Question: I've seen this finance calculation code at my friend's computer :
'''
double Total = ...
double Paid = ...
double Wating_For_Details = ...
double Decuctibles = ...
double Rejected = ...
'''
Well , the moment I saw this , I told him that 'double' is represented at 'base 2' and can represent finance calculation. use 'decimal' instead.
great.
But the moment I change it to double Ive encountered :
'Attempted to divide by zero.'
HUH ?
Apparently - using 'double' , when dividing with '0.0' it does throws exception :

But returns 'NAN'.
While my code (using 'decimal') does throw exception ( when 'Total' is 'zero')
And so I ask :
I checked '0.0==0' and it returns true. so why I'm not getting exception but 'NAN'? I know thats how it should be but where is the common sence of not throwing exception when dividing double by zero ?
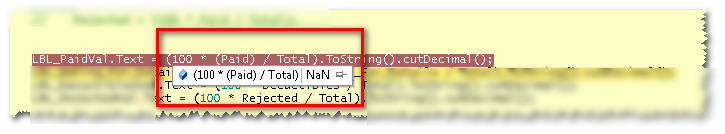
Answer: See <URL>
> A method or operator returns NaN when the result of an operation is undefined. For example, the result of dividing zero by zero is NaN, as the following example shows.
(...)
In addition, a method call with a NaN value or an operation on a NaN value returns NaN, as the following example shows.
The following code example illustrates the use of NaN:
'''
Double zero = 0;
// This condition will return false.
if ((0 / zero) == Double.NaN)
Console.WriteLine("0 / 0 can be tested with Double.NaN.");
else
Console.WriteLine("0 / 0 cannot be tested with Double.NaN; use Double.IsNaN() instead.");
'''